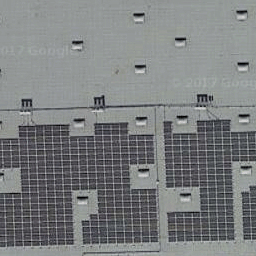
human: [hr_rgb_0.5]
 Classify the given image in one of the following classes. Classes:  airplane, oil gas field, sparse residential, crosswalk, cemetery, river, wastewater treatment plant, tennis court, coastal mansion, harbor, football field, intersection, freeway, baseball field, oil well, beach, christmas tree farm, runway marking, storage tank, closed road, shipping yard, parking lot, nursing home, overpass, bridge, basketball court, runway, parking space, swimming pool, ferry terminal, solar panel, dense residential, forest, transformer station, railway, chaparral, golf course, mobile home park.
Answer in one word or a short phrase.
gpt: solar panel